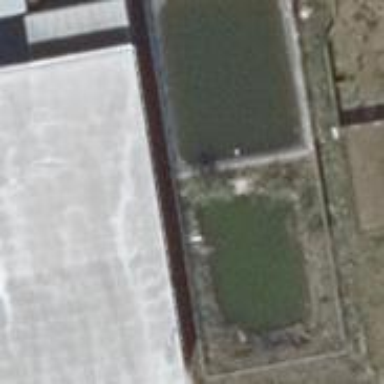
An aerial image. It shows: Pond surrounded by natural water.